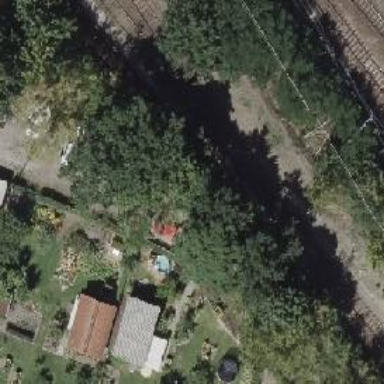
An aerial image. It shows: Railway switch.